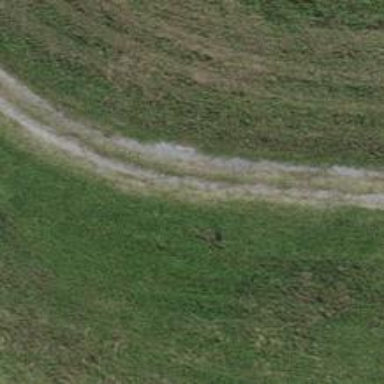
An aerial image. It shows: Grass track road with grade3 tracktype.